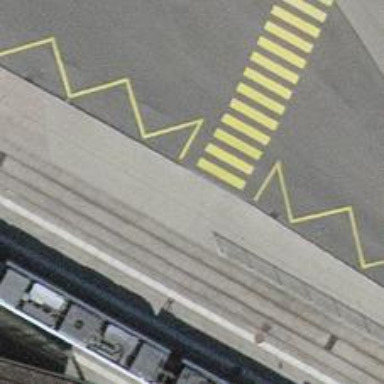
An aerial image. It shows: Bus stop with platform for public transport.